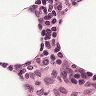
Metastatic tissue present: no